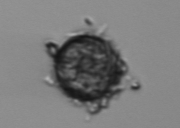
Label: Thalassiosira_TAG_external_detritus